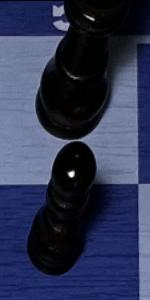
Label: Pawn_Black